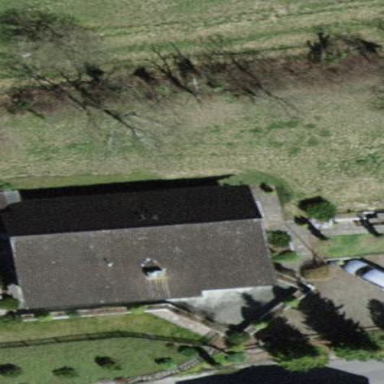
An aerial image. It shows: Detached building.